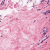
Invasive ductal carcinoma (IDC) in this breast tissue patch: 0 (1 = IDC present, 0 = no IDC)